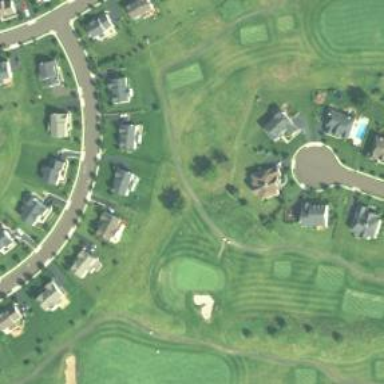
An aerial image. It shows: Golf rough area.